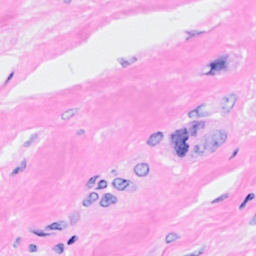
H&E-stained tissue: Breast